Here is the envelope spectrum of one vibration snapshot from a rolling-element bearing, with each characteristic fault-frequency family marked on the frequency axis. Determine the bearing's health state. Answer with exactly one of: normal, inner_race, outer_race, ball.
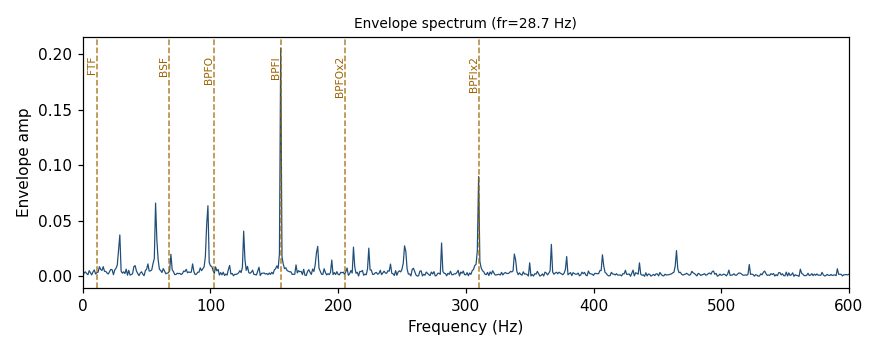
Answer: inner_race